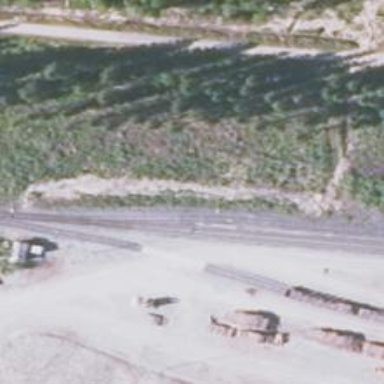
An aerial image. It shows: Wedge is used for the railway derail.